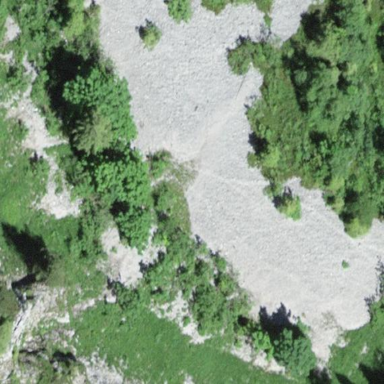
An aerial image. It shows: Scree landscape.